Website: home-depot
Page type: address-validator
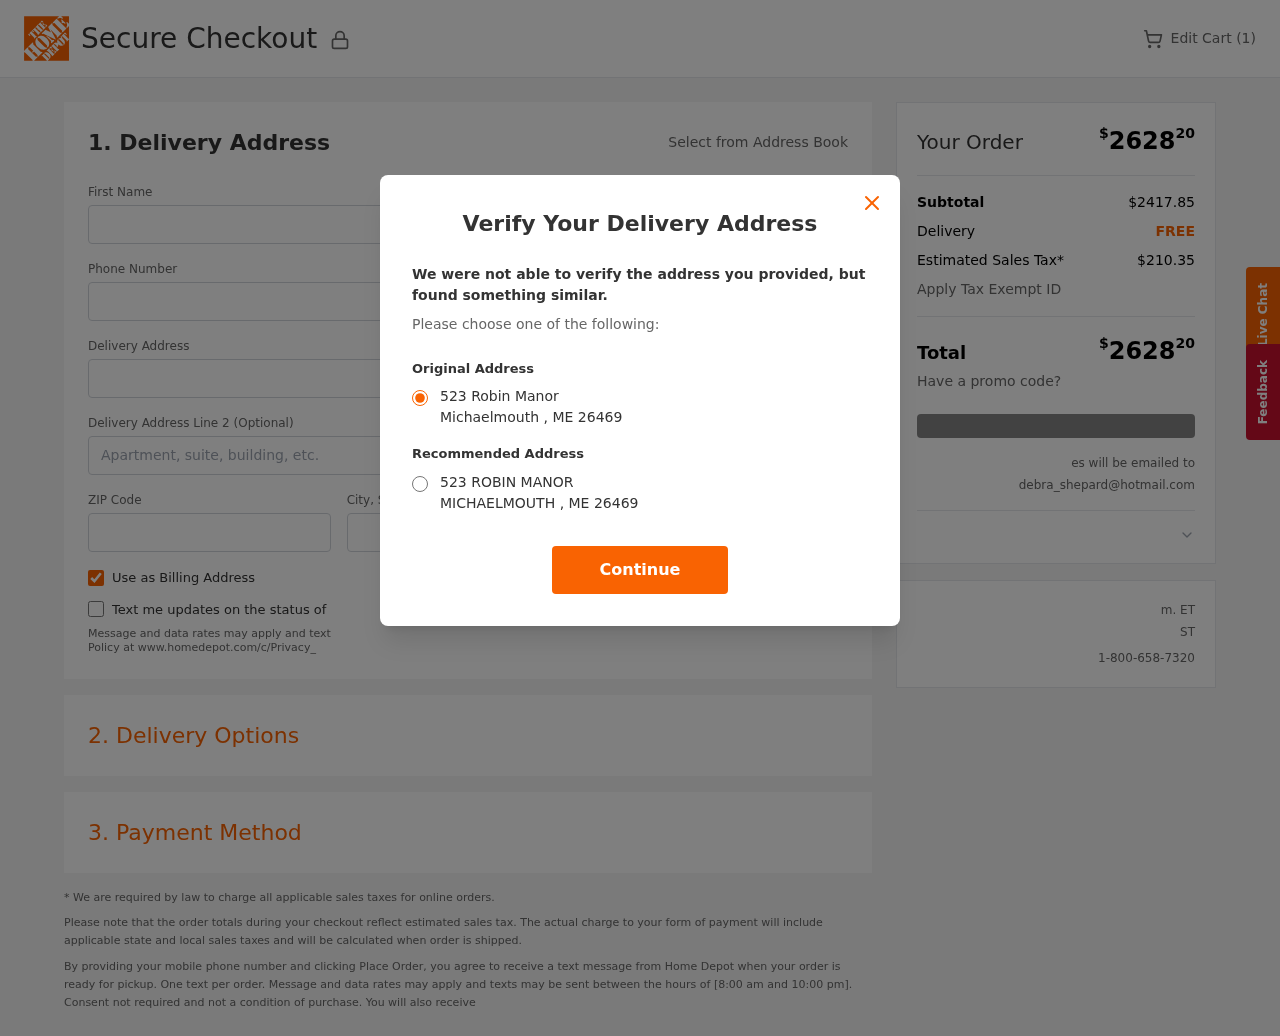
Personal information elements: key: PII_CITY
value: Michaelmouth
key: PII_EMAIL
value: debra_shepard@hotmail.com
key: PII_POSTCODE
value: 26469
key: PII_STATE_ABBR
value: ME
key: PII_STREET
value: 523 Robin Manor
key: PII_FIRSTNAME
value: Debra
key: PII_LASTNAME
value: Shepard
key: PII_PHONE
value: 7516103819
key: PII_STREET2
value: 11469 Stephanie Walk Suite 697
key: PII_CITY_STATE
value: Michaelmouth, ME
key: PII_STREET_ALT
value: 523 ROBIN MANOR
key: PII_CITY_ALT
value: MICHAELMOUTH
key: PII_POSTCODE_FULL
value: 26469
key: PII_POSTCODE_NUMERIC
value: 26469
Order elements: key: ORDER_NUM_ITEMS
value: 1
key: ORDER_TOTAL
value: $262820
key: ORDER_SUBTOTAL
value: $2417.85
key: ORDER_SHIPPING_COST
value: FREE
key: ORDER_TAX
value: $210.35